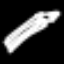
Label: pencil